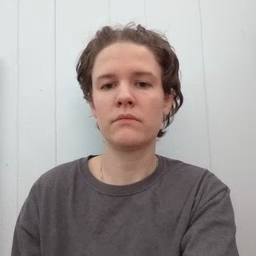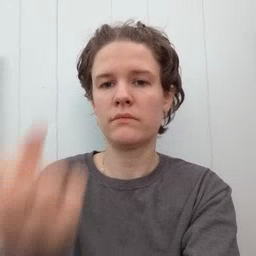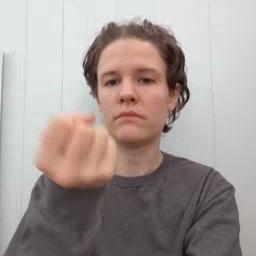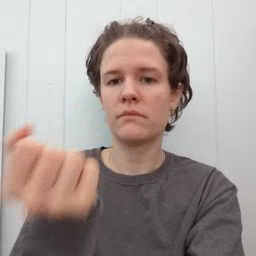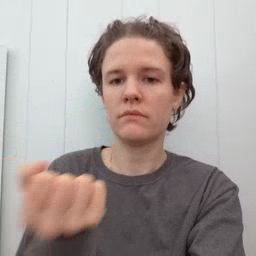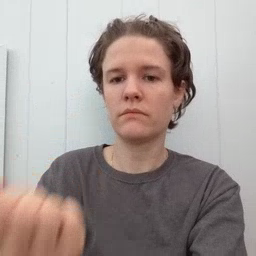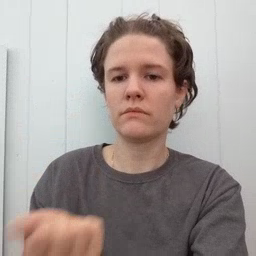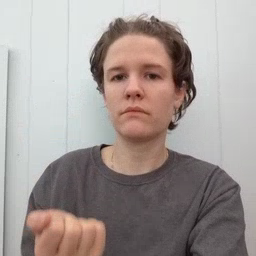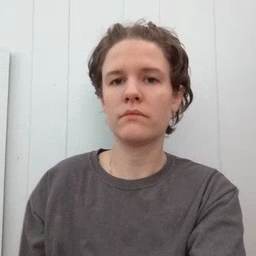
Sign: drawer